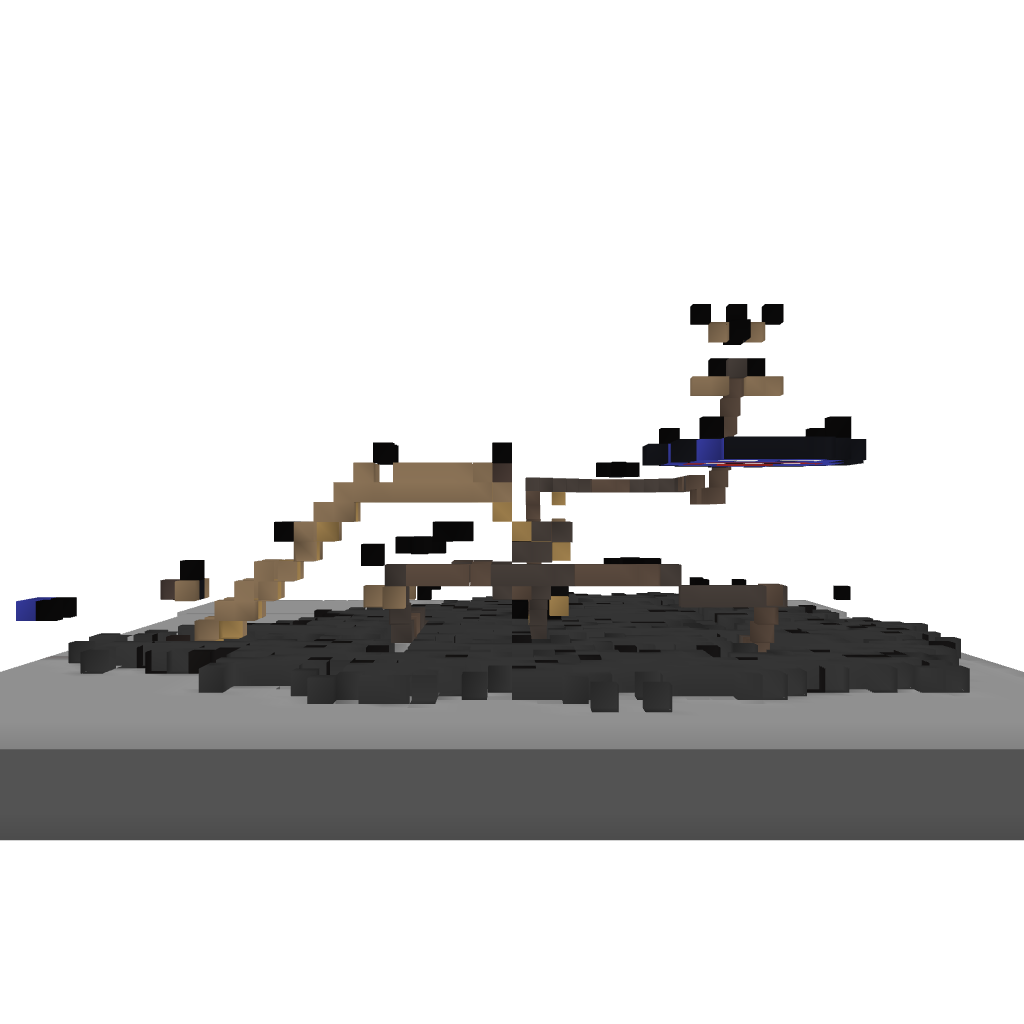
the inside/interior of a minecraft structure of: Monster Roller Coaster